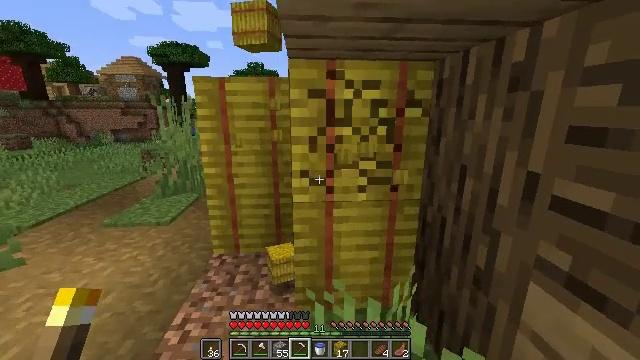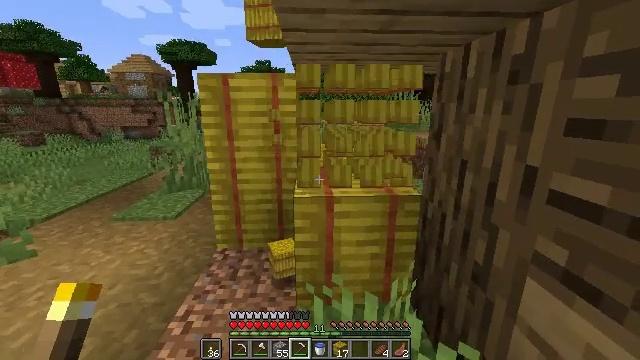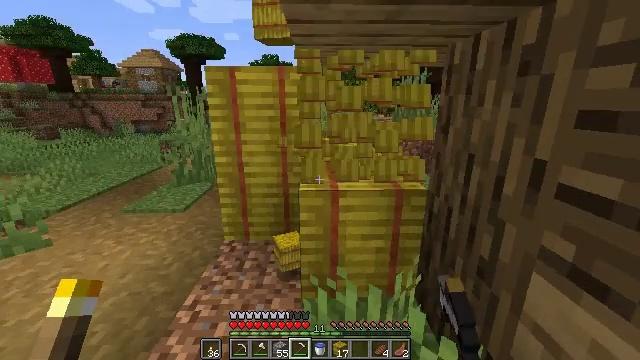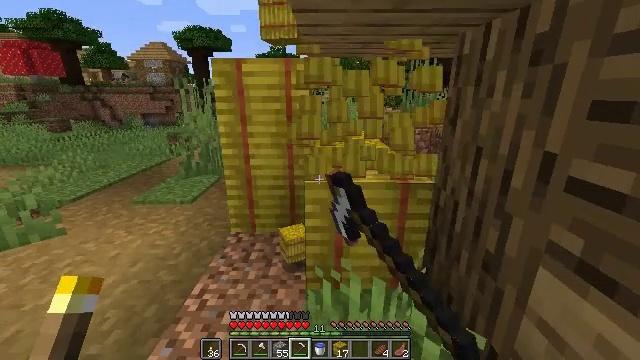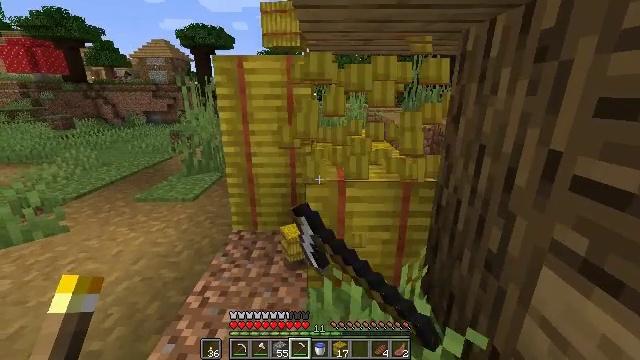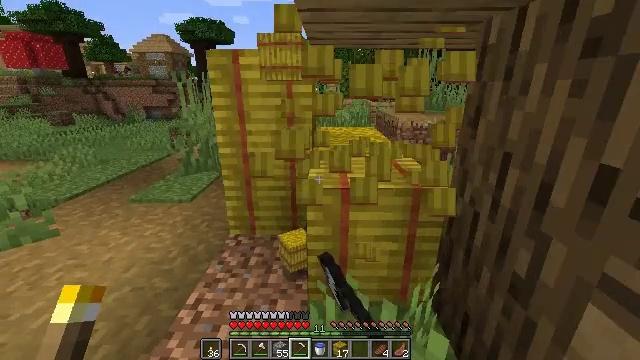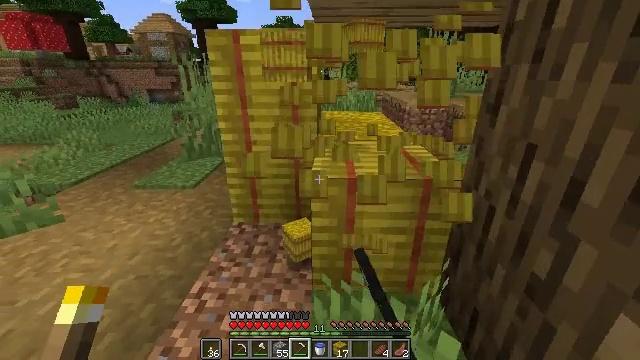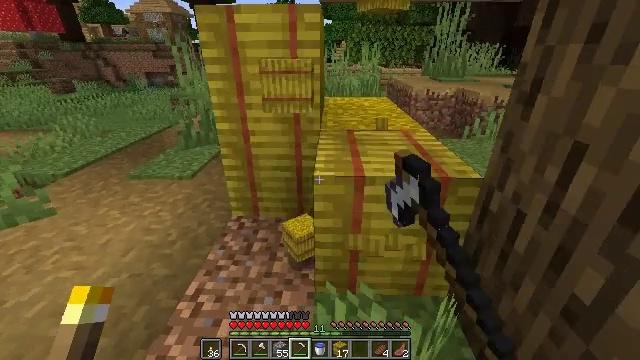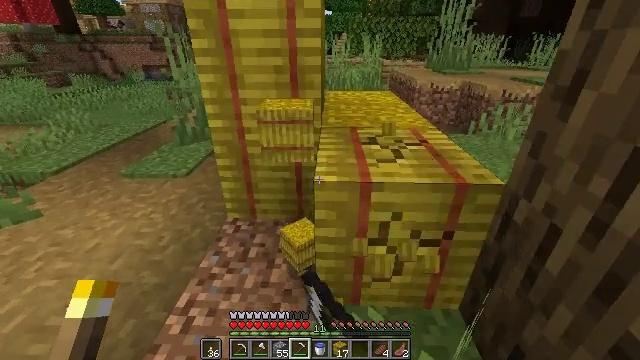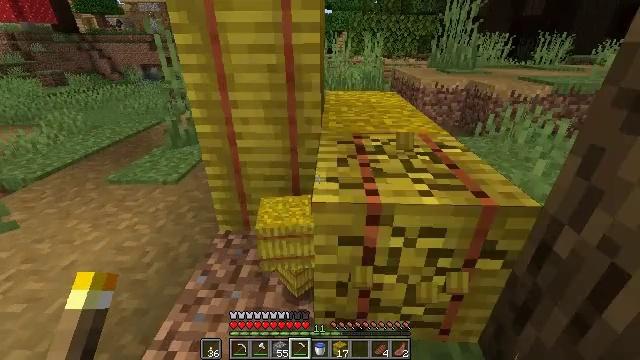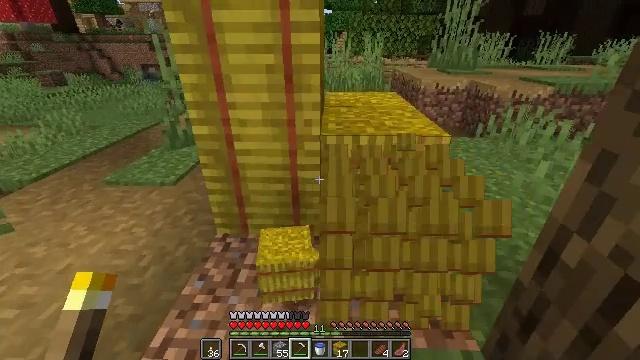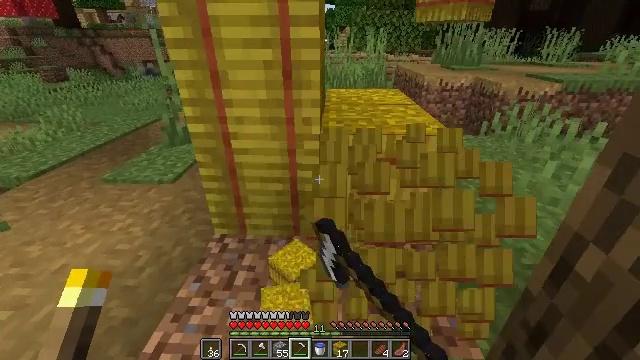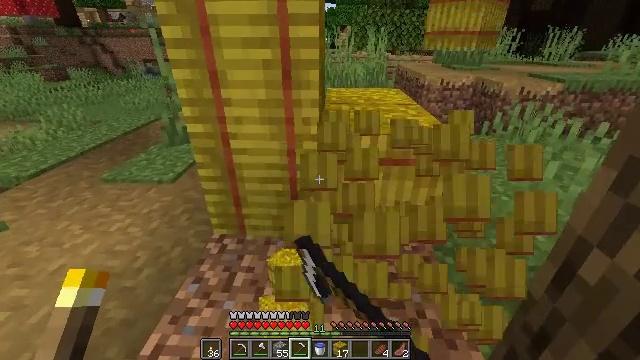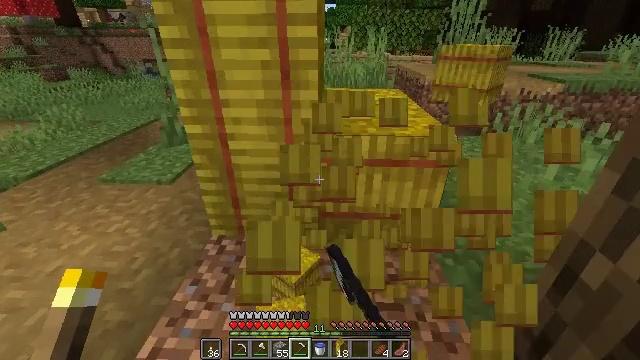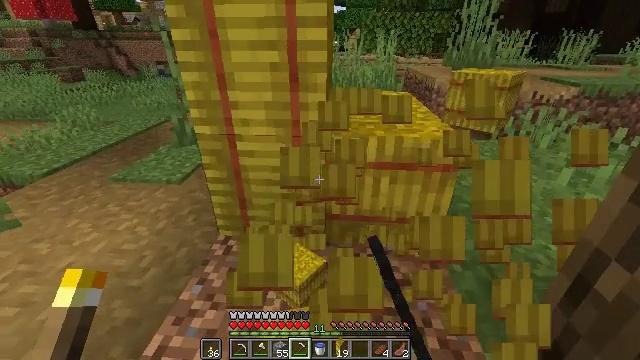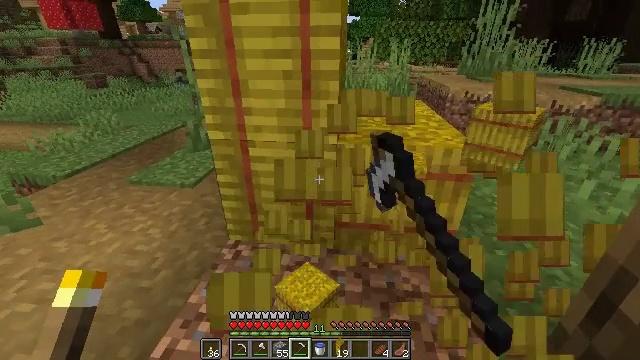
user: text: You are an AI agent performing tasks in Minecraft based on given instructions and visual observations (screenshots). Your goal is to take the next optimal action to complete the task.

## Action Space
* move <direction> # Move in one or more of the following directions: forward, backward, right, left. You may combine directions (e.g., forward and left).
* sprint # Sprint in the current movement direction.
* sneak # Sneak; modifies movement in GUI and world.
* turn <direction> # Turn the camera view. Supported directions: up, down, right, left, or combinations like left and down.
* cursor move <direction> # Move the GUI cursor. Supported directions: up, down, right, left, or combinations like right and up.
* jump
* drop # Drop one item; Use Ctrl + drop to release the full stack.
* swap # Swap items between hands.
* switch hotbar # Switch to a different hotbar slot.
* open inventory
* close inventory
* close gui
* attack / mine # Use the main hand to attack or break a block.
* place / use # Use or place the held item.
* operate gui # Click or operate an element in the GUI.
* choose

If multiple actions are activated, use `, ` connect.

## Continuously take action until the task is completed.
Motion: motion action
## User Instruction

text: Harvest hay blocks from the village.
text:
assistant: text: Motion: turn left, attack / mine
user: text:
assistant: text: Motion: turn left and down, attack / mine
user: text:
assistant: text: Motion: turn left and down, attack / mine
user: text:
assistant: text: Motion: move forward, attack / mine
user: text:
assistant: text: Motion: move forward, attack / mine
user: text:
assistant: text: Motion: move forward, turn left and down, attack / mine
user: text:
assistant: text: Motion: move forward, turn down, attack / mine
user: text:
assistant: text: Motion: move forward, turn down, attack / mine
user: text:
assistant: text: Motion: attack / mine
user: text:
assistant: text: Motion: attack / mine
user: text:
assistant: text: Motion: attack / mine
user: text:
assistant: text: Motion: attack / mine
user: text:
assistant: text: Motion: attack / mine
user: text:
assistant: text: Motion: turn left, attack / mine
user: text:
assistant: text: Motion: turn left and up, attack / mine
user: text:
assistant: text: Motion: turn left, attack / mine
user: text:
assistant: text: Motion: attack / mine
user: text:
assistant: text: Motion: attack / mine
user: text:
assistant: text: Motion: move forward and move left, attack / mine
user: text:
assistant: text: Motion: move forward and move left, attack / mine
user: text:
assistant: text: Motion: move forward and move left, attack / mine
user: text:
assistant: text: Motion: move forward and move left, turn right and up, attack / mine
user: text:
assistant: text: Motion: turn right and up, attack / mine
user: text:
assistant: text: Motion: turn right, attack / mine
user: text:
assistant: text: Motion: turn right and up, attack / mine
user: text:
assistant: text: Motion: turn right and up, attack / mine
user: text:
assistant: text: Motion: turn right and up, attack / mine
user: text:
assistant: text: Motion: attack / mine
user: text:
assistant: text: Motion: turn right and down, attack / mine
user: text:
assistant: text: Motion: turn right and down, attack / mine